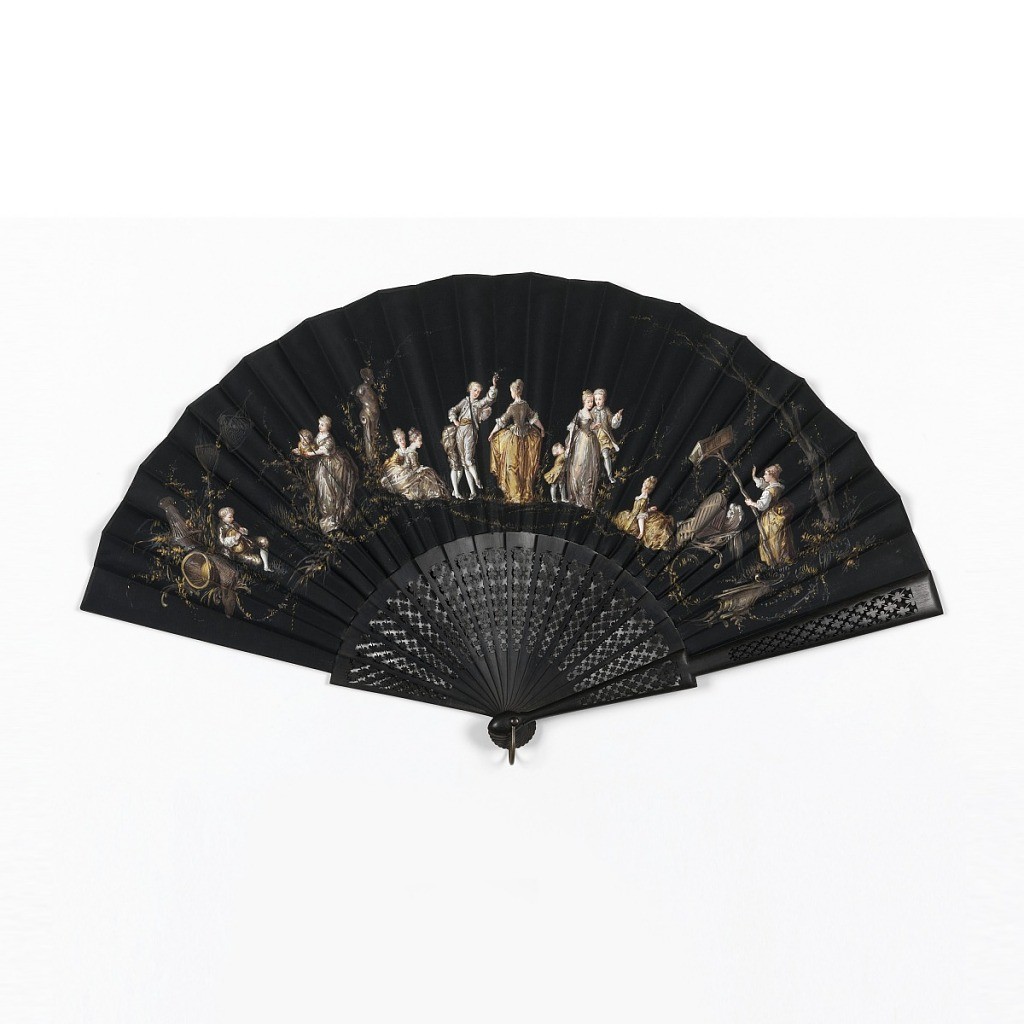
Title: Pleated fan
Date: late 19th century
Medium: Silk leaf painted with gouache, carved and stained wood sticks
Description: Pleated fan with leaf of black silk. Obverse: figures of men and women in landscape in the style of Boucher. Reverse: plain. Sticks are black pierced to form a lattice design with four-petalled flowers in interstices. Guards have a similar lattice design as on sticks.